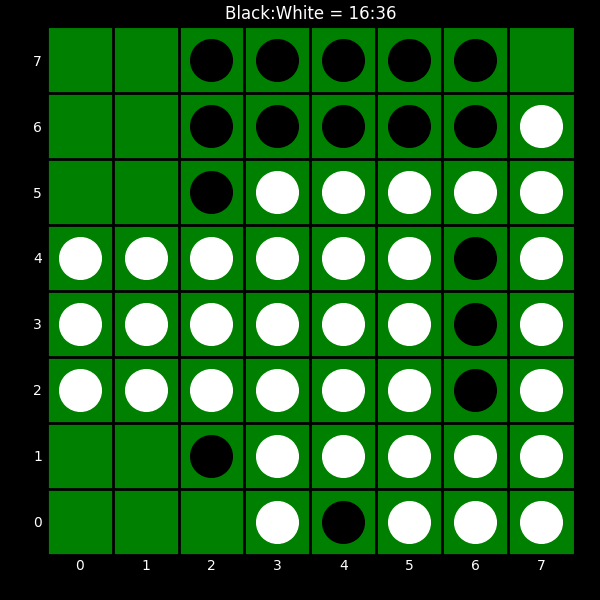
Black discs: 16
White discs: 36